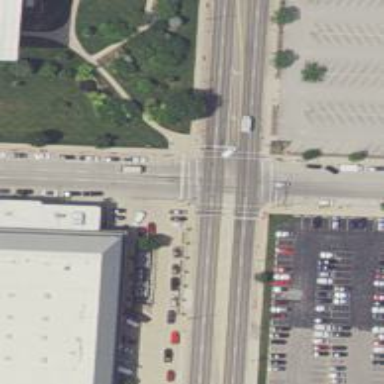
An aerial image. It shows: Solid crossing edge road marking.